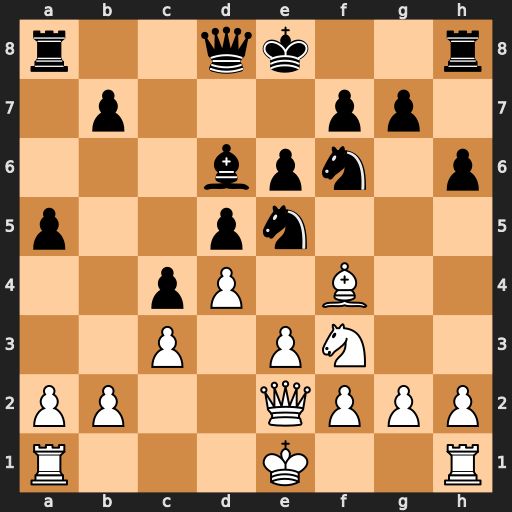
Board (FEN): r2qk2r/1p3pp1/3bpn1p/p2pn3/2pP1B2/2P1PN2/PP2QPPP/R3K2R
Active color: w
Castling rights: KQkq
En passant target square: -
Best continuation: dxe5 g5 Bg3 Ne4 exd6